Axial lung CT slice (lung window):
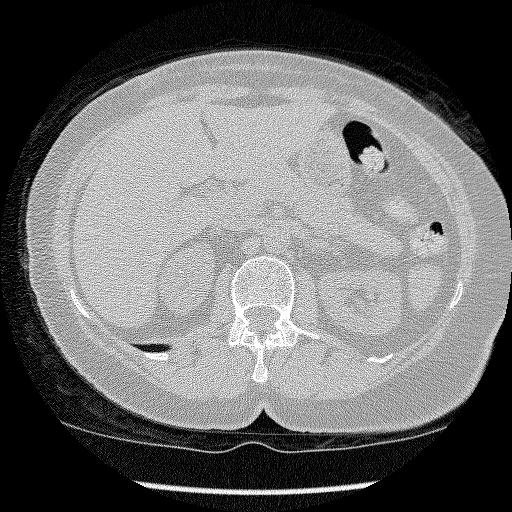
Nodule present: no